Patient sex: M
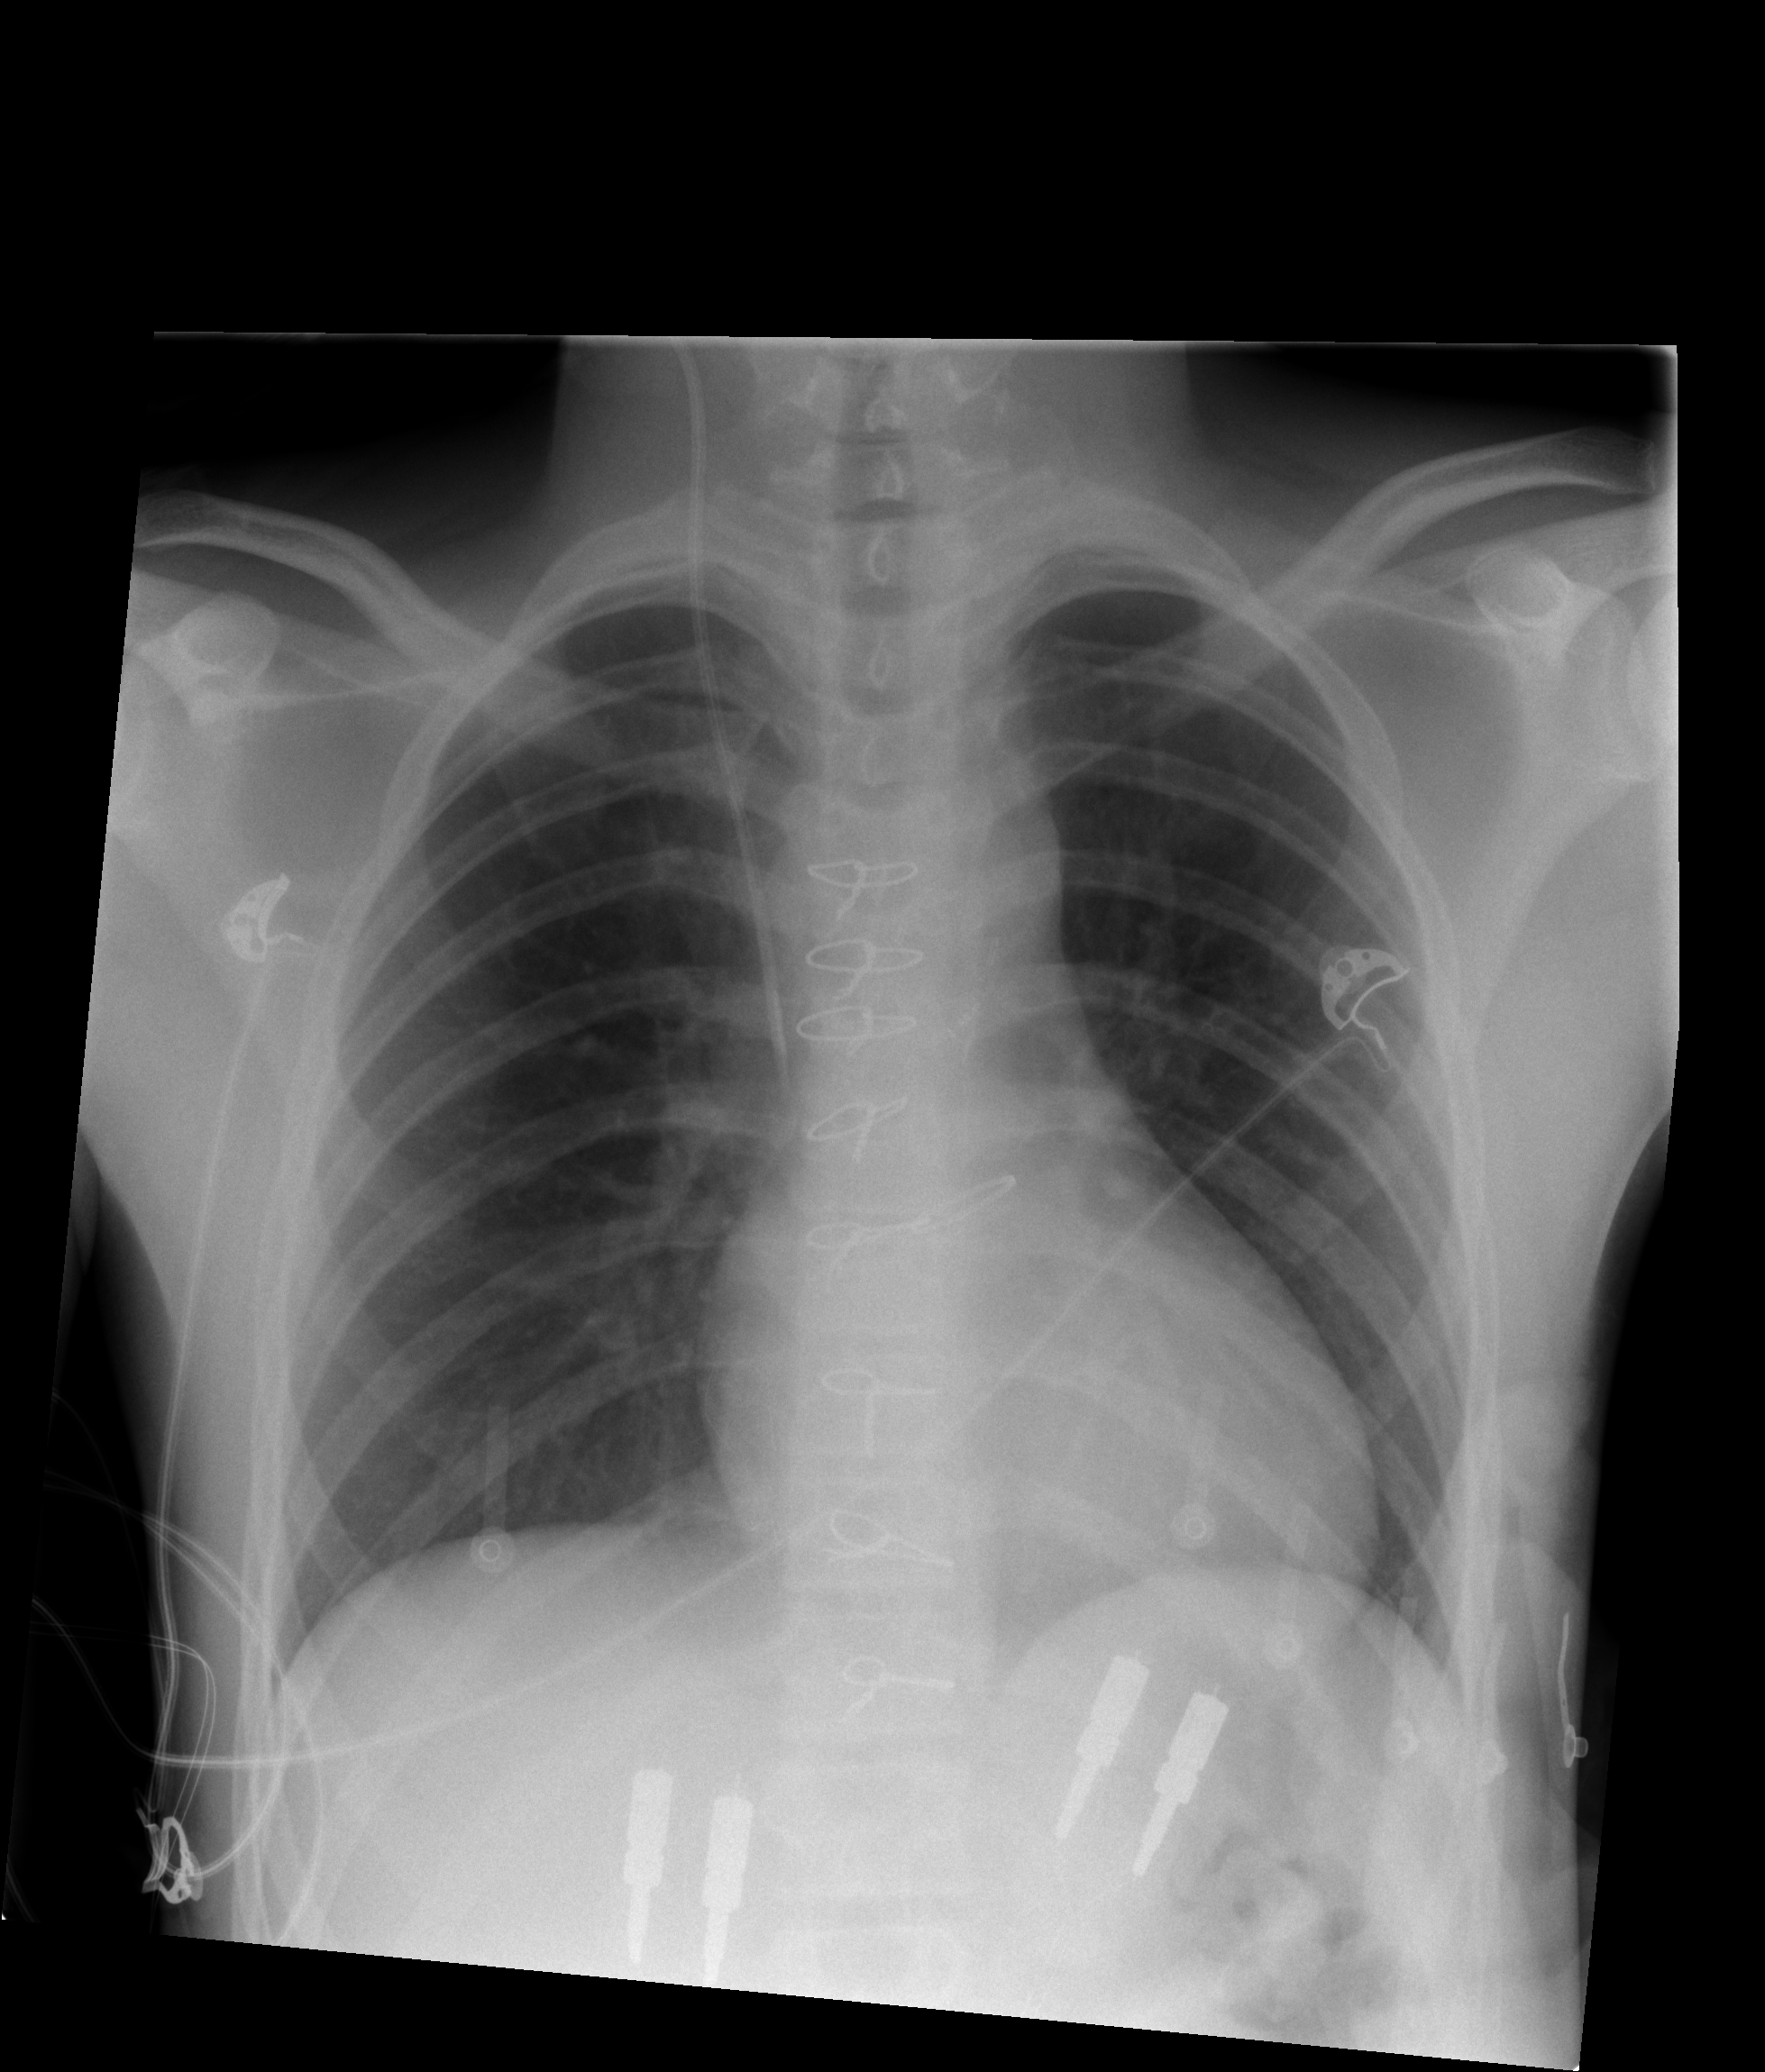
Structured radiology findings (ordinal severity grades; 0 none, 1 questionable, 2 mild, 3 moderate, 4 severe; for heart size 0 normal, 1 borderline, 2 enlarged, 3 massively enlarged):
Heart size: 0
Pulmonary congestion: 1
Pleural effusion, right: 0
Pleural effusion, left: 0
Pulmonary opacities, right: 0
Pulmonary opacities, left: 0
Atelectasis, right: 0
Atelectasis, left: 0